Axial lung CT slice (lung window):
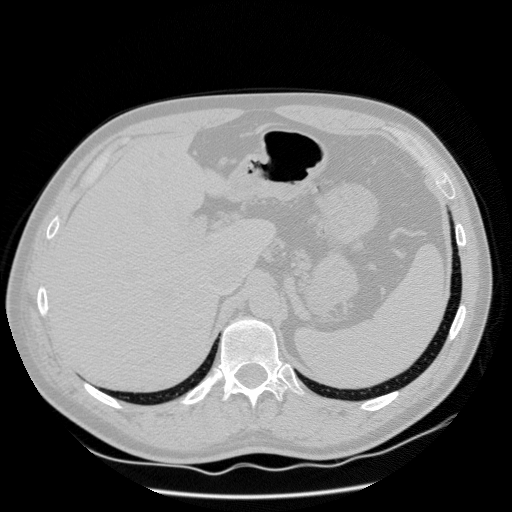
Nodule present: no